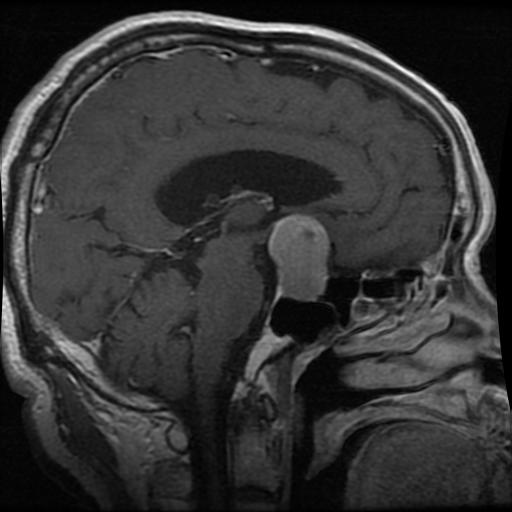
Label: pituitary